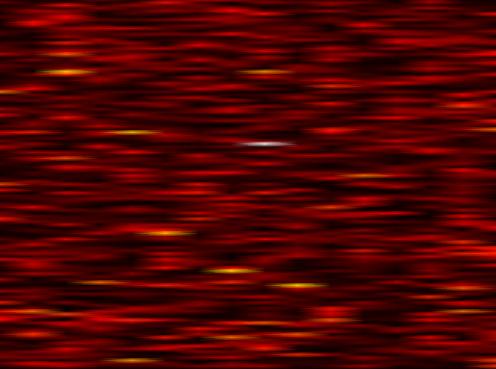
Label: OFDM